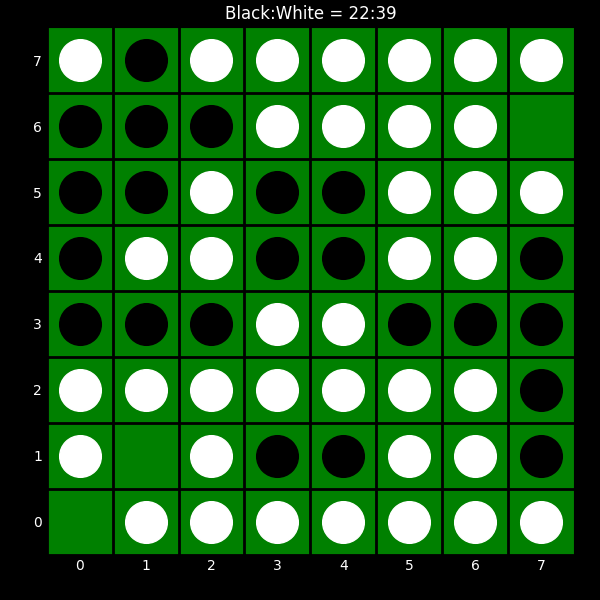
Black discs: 22
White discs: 39